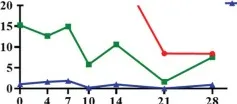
Evaluation of CAR ratio, the number of CAR-T cells and cytokines in the peripheral blood. (B) The expression levels of cytokines (IL-6, IL-10, and IFN-gamma) in the peripheral blood were evaluated using cytometric bead array after CAR-T infusion at the indicated time points.
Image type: pathology (immunostaining)